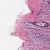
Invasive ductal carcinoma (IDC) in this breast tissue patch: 1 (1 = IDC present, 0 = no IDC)